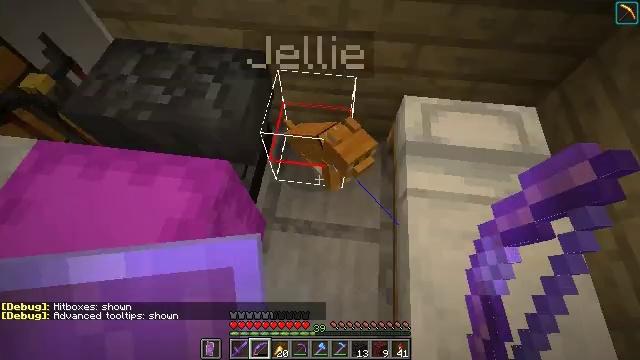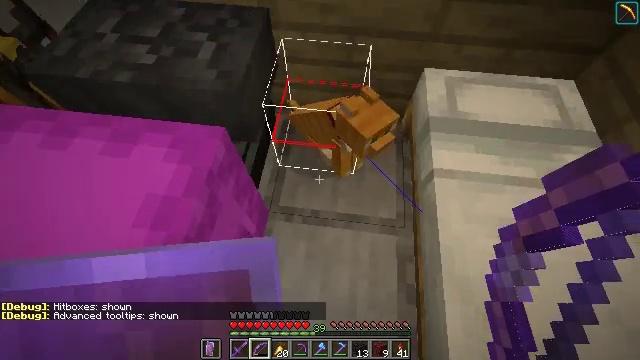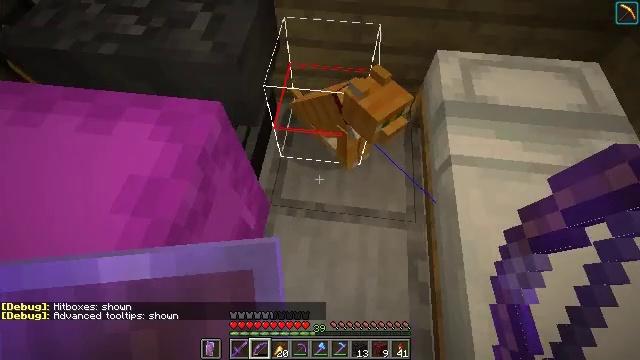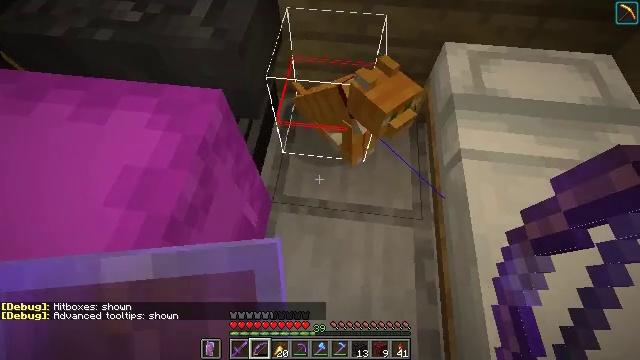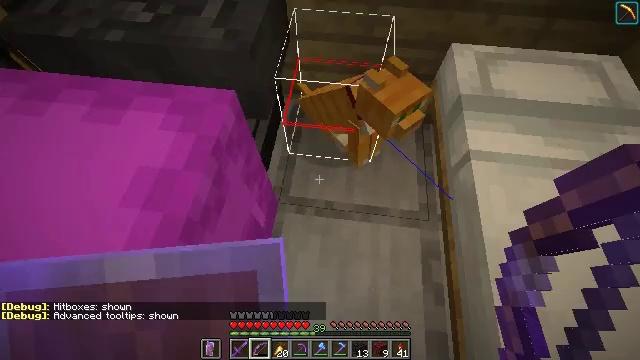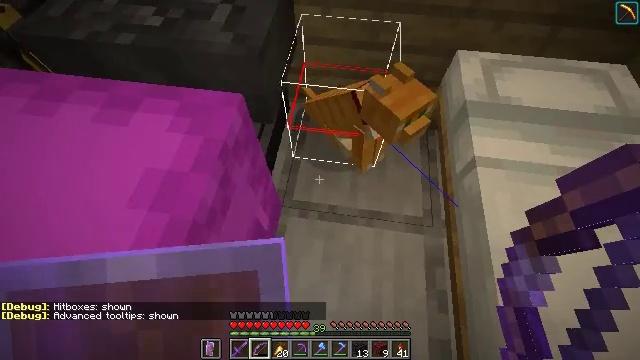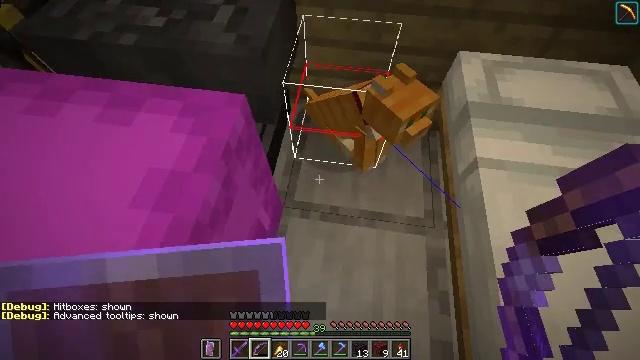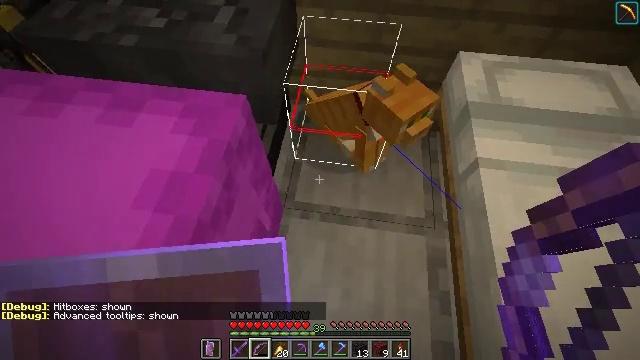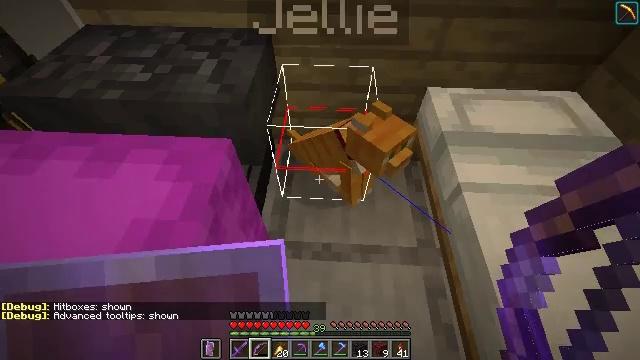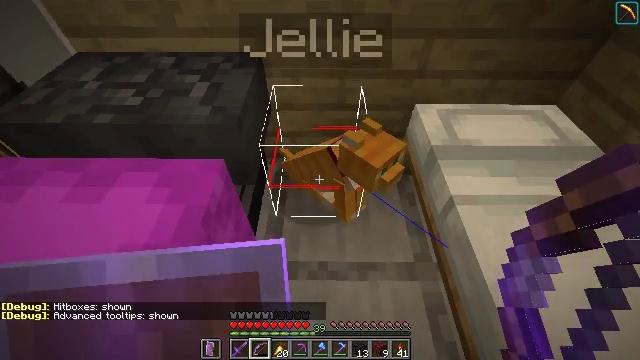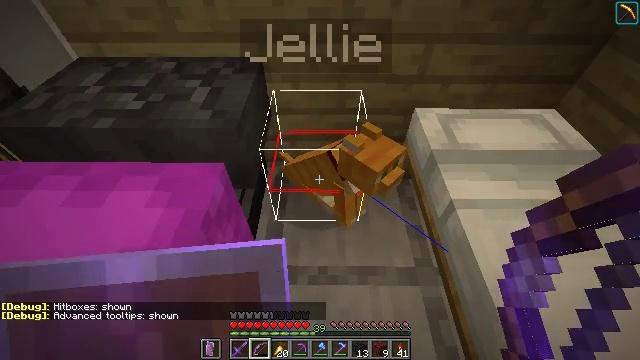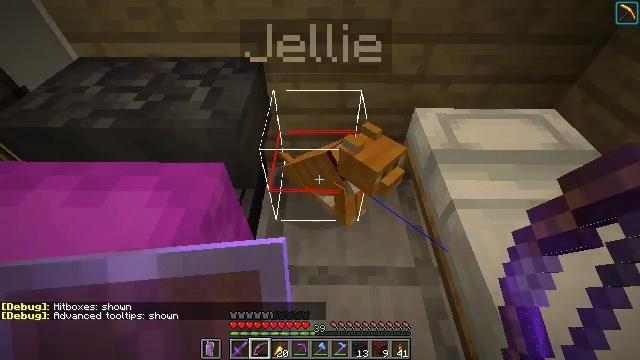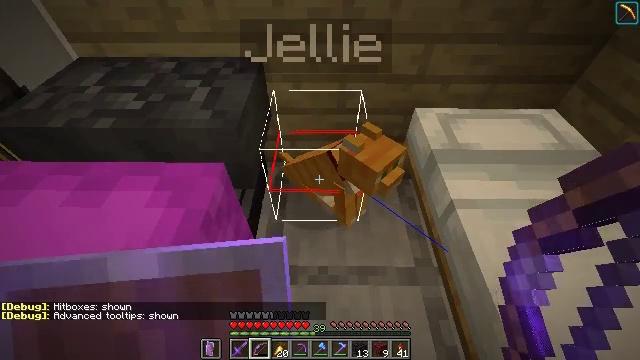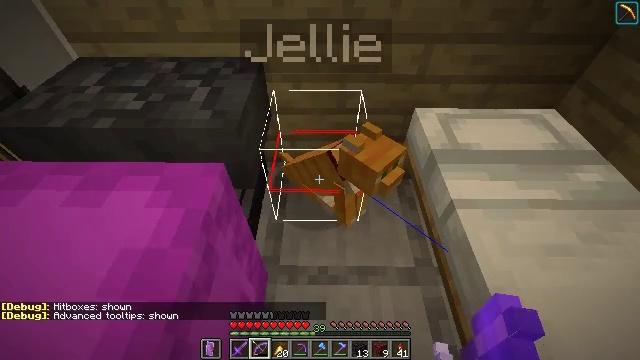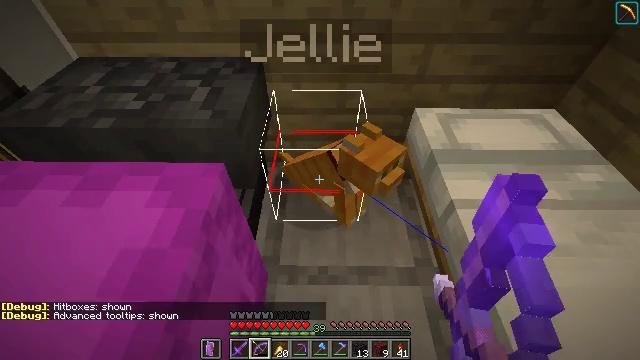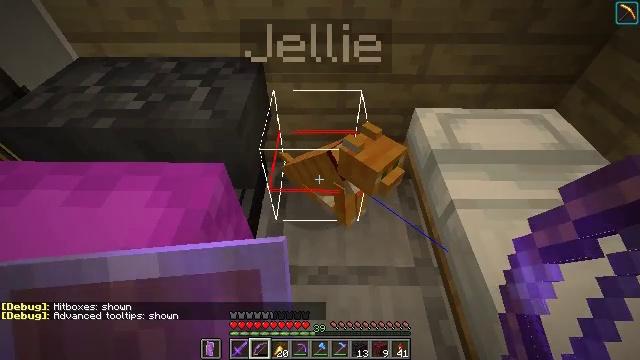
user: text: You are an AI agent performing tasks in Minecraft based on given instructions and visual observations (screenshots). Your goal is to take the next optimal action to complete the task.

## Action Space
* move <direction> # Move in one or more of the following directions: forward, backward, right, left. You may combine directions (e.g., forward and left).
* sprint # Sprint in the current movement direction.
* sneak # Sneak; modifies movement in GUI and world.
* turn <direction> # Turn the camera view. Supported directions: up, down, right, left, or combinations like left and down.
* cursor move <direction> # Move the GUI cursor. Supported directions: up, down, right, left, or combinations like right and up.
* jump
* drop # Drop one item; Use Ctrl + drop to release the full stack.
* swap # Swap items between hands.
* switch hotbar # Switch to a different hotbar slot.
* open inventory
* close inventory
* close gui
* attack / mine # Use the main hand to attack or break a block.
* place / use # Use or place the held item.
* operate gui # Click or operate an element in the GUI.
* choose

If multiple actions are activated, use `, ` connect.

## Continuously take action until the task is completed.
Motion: motion action
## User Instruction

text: Harvest nether wart blocks for resources.
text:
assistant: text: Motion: no_op
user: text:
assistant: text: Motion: no_op
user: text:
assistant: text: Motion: no_op
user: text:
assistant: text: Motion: no_op
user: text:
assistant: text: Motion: turn left
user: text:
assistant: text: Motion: no_op
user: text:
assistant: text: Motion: no_op
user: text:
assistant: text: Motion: turn right and up
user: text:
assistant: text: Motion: turn right and up
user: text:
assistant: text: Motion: no_op
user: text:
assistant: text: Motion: no_op
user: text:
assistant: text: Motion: no_op
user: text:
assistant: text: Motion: use / place
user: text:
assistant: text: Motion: use / place
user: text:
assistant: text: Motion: no_op
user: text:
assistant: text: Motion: no_op
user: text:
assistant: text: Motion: no_op
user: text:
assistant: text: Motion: no_op
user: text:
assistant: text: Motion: no_op
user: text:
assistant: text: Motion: no_op
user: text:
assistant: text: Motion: no_op
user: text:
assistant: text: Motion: no_op
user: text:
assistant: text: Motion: turn left and up
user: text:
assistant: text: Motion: turn left
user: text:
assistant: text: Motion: no_op
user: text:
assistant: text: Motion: no_op
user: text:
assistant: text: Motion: no_op
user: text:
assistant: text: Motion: no_op
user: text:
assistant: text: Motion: no_op
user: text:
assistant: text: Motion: no_op